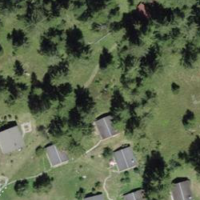
EUNIS habitat code: 44
Species observed at this site:
Chamaenerion angustifolium
Episyrphus balteatus